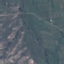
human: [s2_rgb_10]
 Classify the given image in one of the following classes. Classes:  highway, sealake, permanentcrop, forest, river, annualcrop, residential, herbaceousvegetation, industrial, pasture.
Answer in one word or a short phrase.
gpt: HerbaceousVegetation